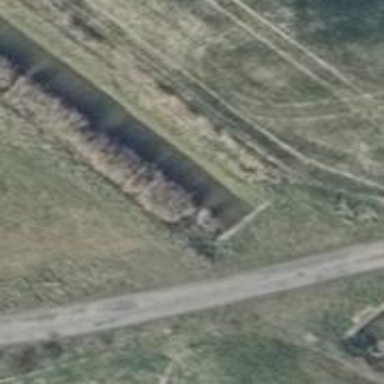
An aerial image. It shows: Culvert tunnel.